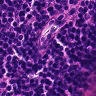
Metastatic tissue present: no